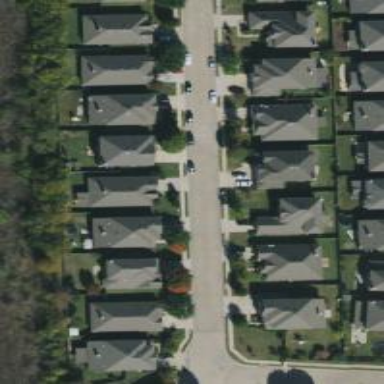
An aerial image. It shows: Residential road.